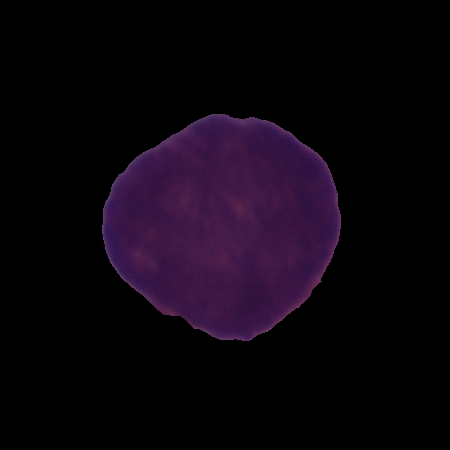
Label: cancer